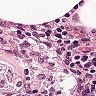
Metastatic tissue present: no